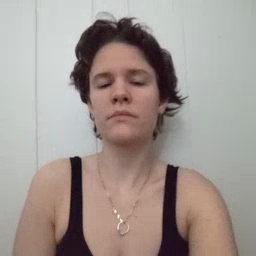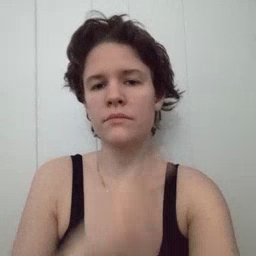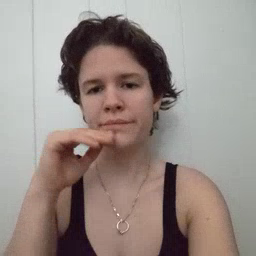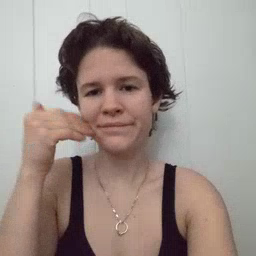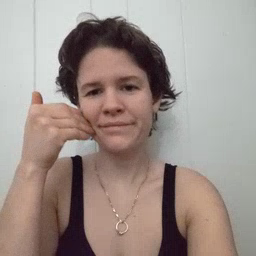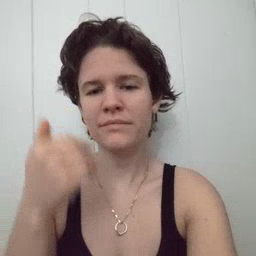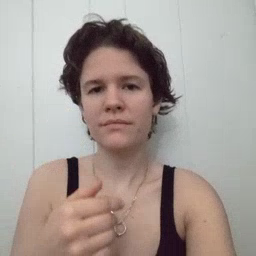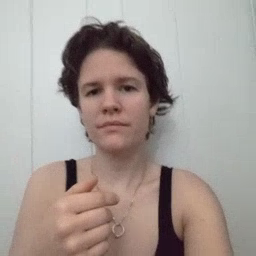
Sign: smile